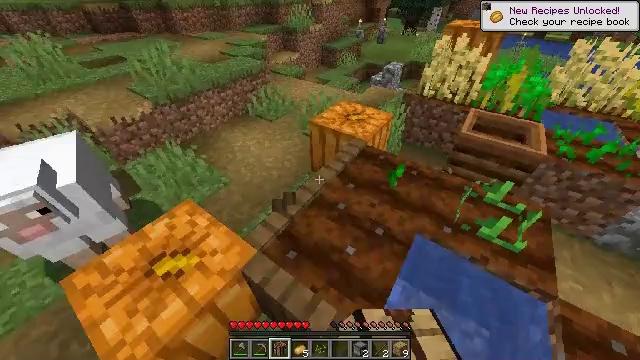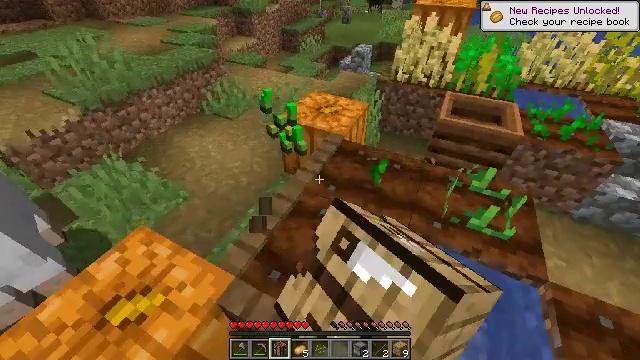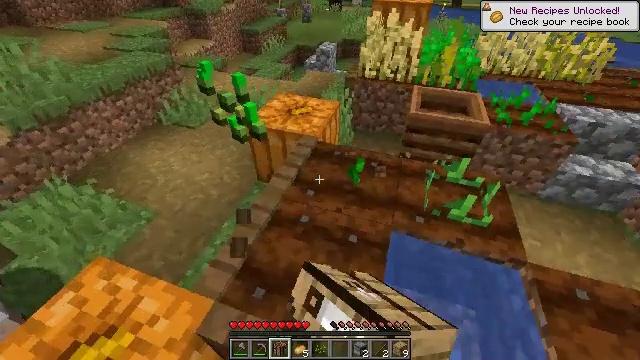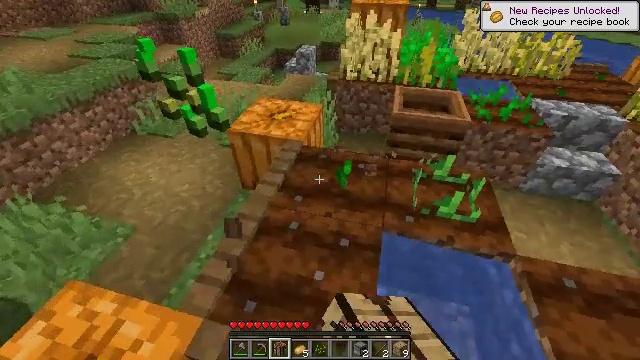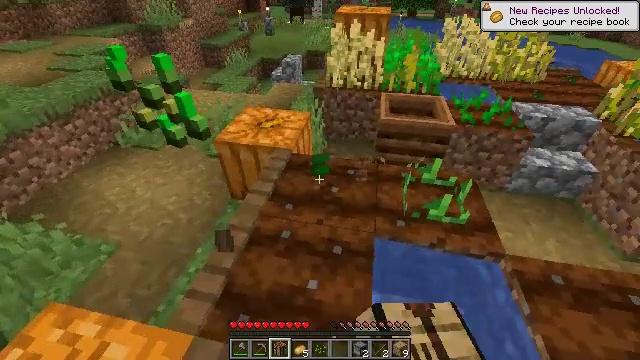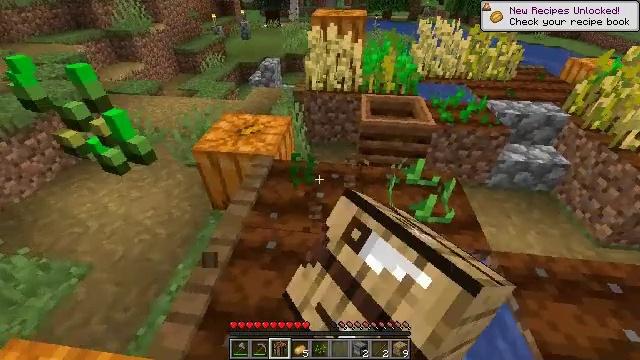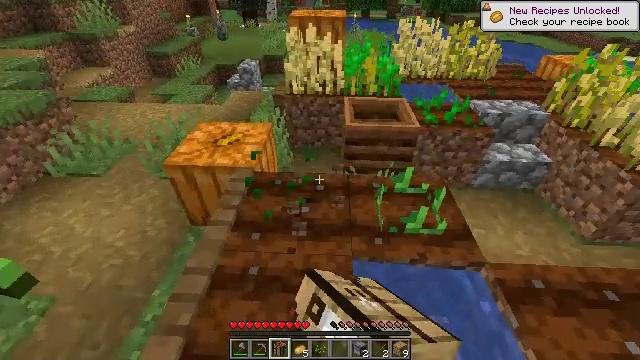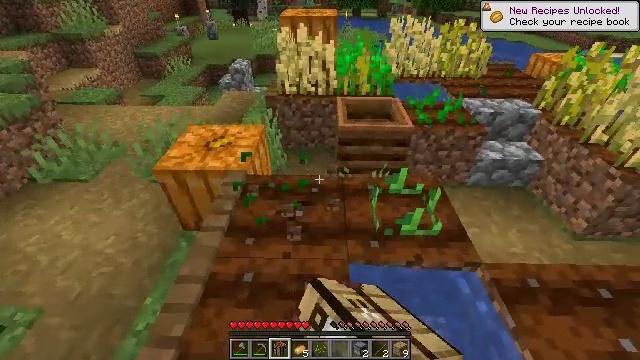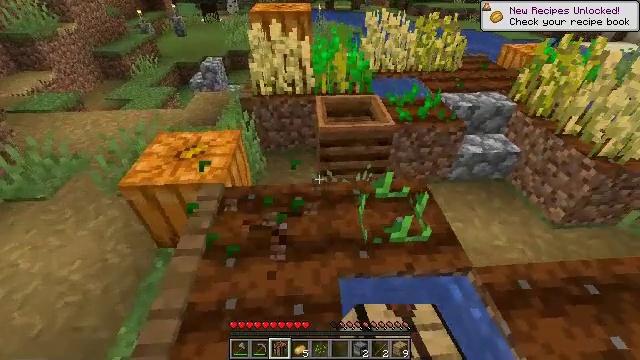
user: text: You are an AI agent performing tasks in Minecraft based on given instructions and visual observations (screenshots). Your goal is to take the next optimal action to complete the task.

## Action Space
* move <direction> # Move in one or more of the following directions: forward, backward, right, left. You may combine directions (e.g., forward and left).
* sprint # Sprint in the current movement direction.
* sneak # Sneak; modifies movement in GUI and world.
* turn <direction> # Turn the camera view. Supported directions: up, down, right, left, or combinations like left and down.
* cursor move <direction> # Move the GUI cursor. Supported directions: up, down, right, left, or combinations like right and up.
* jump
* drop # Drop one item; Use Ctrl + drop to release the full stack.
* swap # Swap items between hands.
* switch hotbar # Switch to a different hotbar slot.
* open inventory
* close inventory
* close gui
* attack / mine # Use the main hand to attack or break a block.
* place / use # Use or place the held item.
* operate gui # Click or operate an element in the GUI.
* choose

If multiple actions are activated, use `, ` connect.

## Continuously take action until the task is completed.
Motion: motion action
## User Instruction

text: Attack the pumpkin stem to gather it.
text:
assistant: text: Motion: turn right, attack / mine
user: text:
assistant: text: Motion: turn right, attack / mine
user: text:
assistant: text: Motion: turn right, attack / mine
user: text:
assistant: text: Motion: turn right and up, attack / mine
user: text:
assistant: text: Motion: move forward, turn right, attack / mine
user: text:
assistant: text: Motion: move forward, turn right, attack / mine
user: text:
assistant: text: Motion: move forward, turn right, attack / mine
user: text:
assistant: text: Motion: turn right and down, attack / mine
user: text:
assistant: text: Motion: attack / mine